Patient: sex M, age 45
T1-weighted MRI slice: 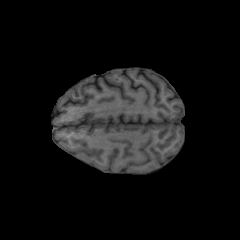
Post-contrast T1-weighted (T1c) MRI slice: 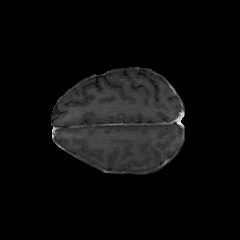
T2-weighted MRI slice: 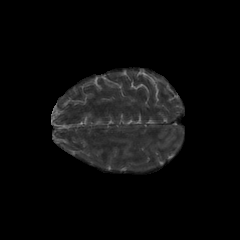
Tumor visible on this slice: no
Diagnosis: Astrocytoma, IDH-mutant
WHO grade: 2